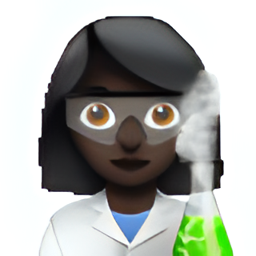
Name: female scientist type 6
Emoji: 👩🏿‍🔬
Group: People & Body
Sub-group: person-role